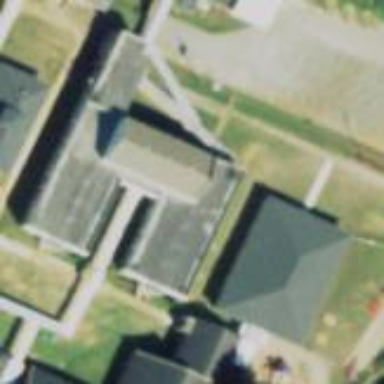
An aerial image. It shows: School building.